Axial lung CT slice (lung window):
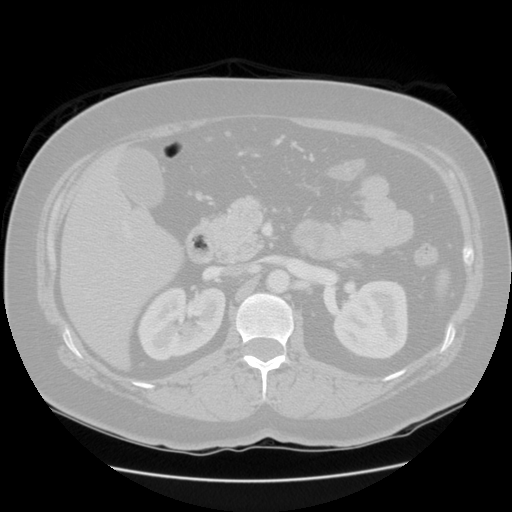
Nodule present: no